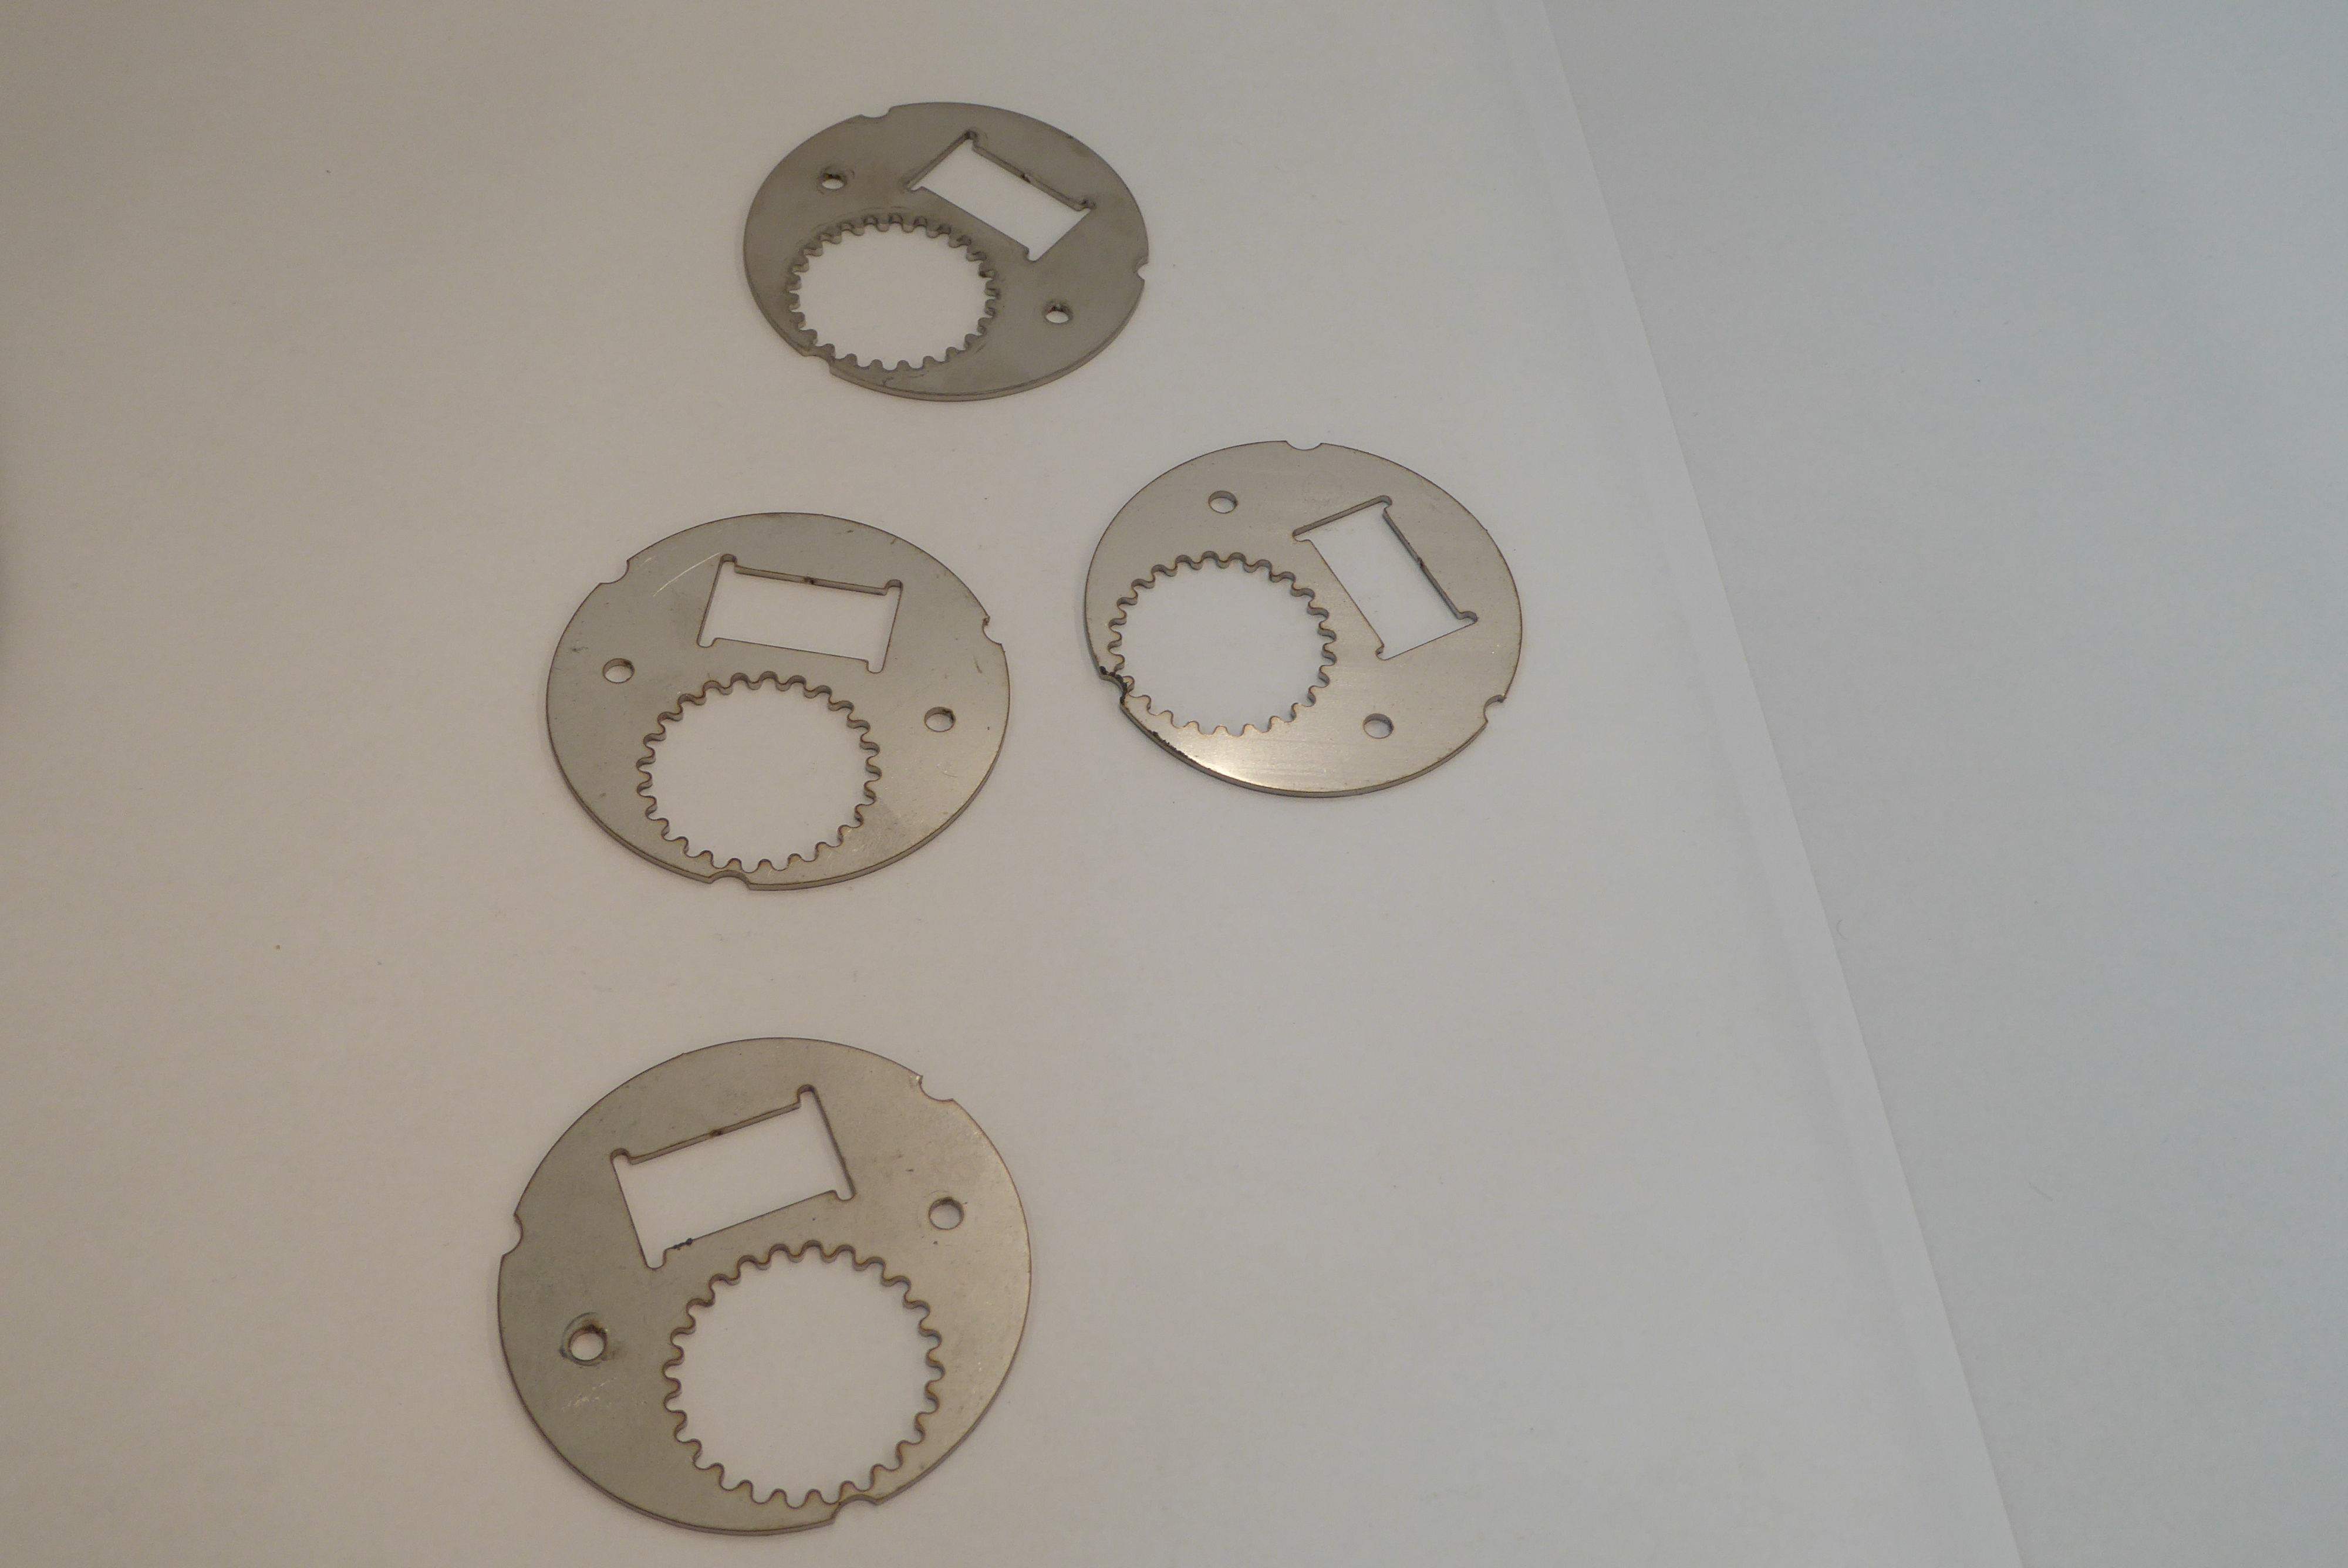
Label: Bottle Opener - Inlay